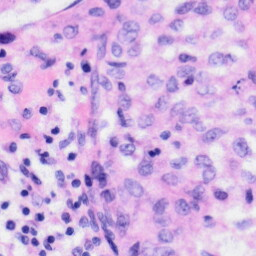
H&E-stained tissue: Liver